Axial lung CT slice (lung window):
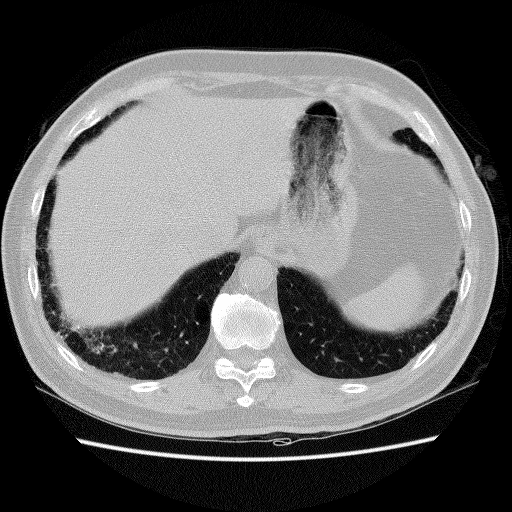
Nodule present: no